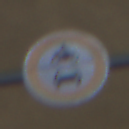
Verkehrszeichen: VerbotKraftfahrzeuge
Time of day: Midday
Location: Roofed (Underpass)
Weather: Clear
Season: NotSpecified
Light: Natural